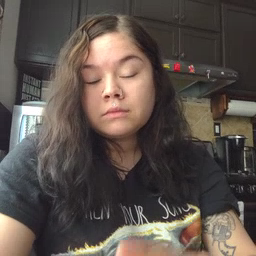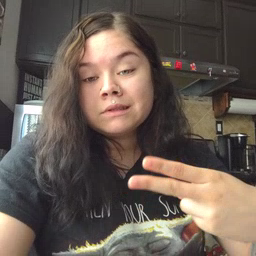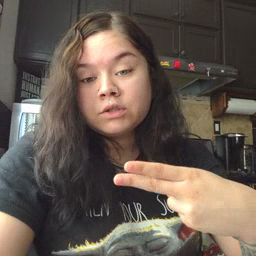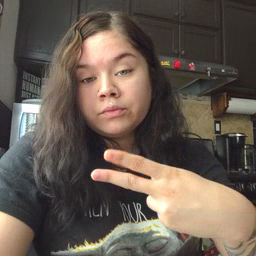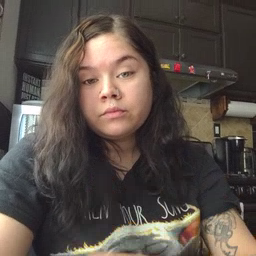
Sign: scissors